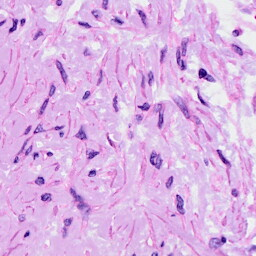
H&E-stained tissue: Ovarian